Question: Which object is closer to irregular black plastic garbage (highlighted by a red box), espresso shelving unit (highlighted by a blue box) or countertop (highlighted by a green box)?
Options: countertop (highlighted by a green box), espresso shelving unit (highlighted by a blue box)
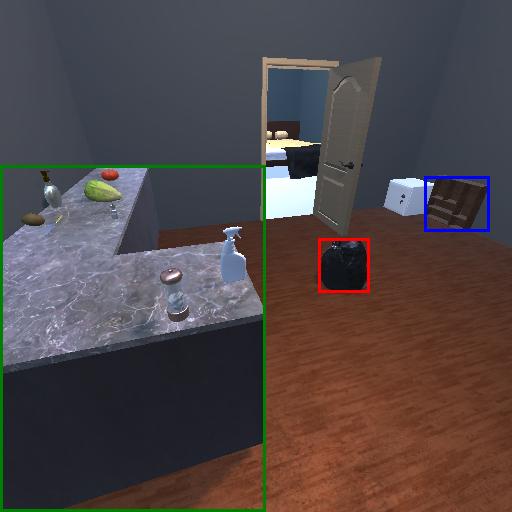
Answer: countertop (highlighted by a green box)